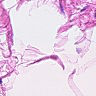
Metastatic tissue present: no